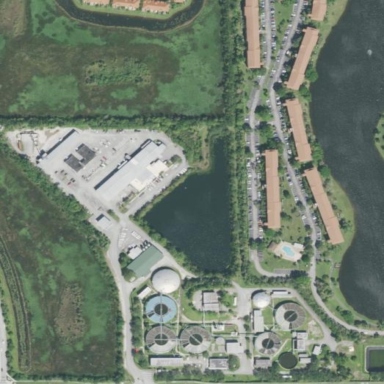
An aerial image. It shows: View of wastewater plant.